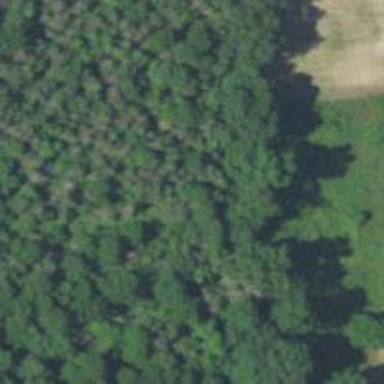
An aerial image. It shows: Row of trees in natural setting.